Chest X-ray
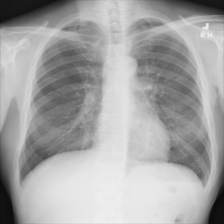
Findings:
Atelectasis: negative
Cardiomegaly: negative
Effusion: negative
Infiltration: negative
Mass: negative
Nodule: negative
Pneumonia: negative
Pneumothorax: negative
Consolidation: negative
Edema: negative
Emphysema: negative
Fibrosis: negative
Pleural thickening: negative
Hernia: negative